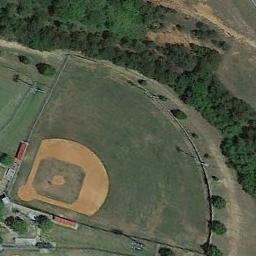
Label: baseball_diamond